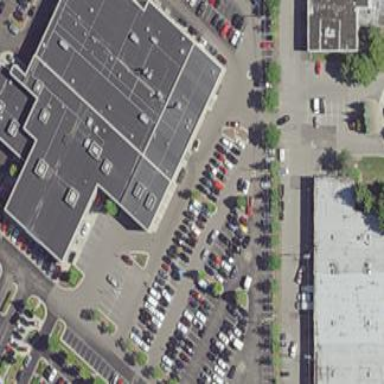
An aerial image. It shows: Car shop building.